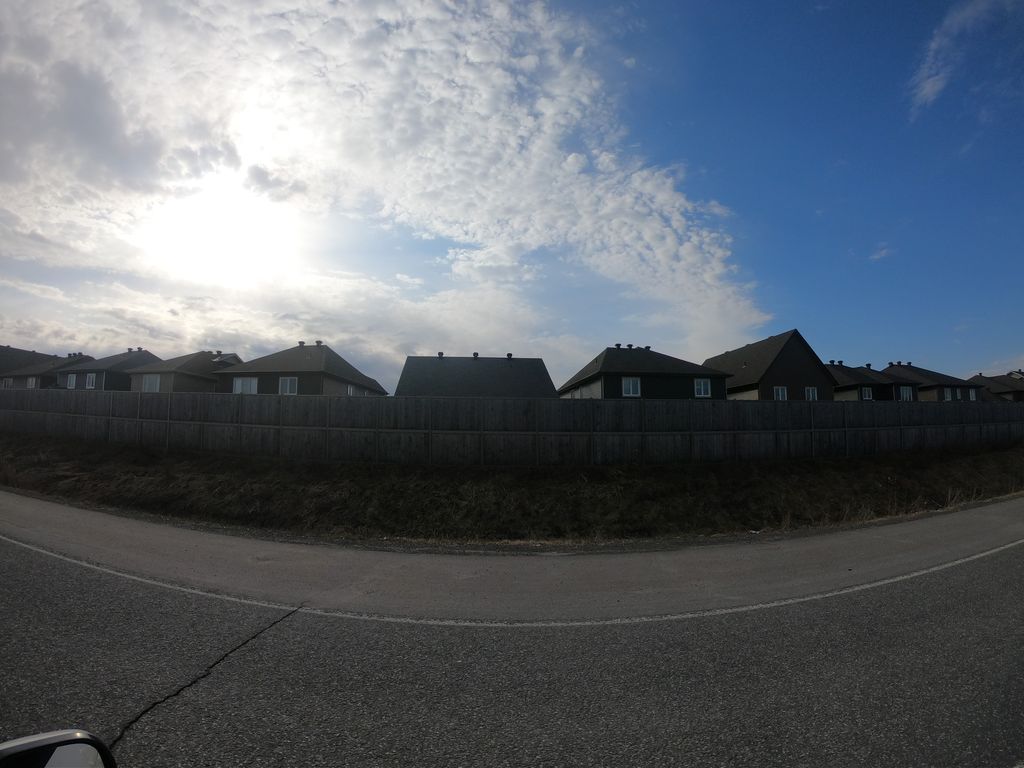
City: ottawa-gatineau